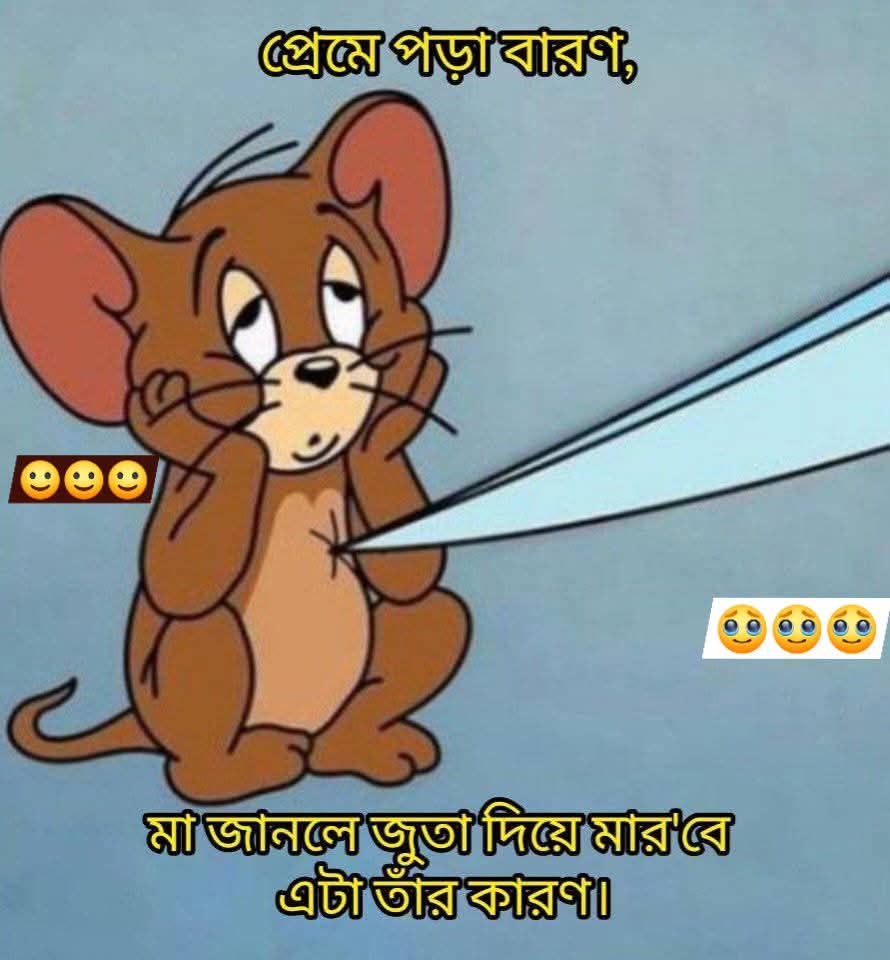
Text: প্রেমে পড়া বারণ,
মা জানলে জুতা দিয়ে মার'বে এটা তাঁর কারণ।
Label: Non Hate